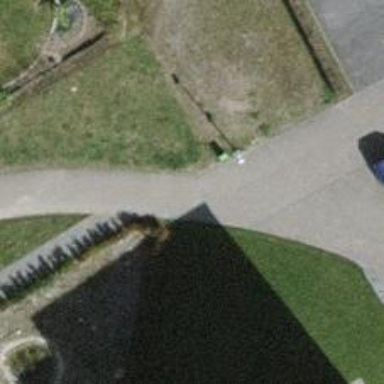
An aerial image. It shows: Residential road with asphalt surface and no sidewalk.